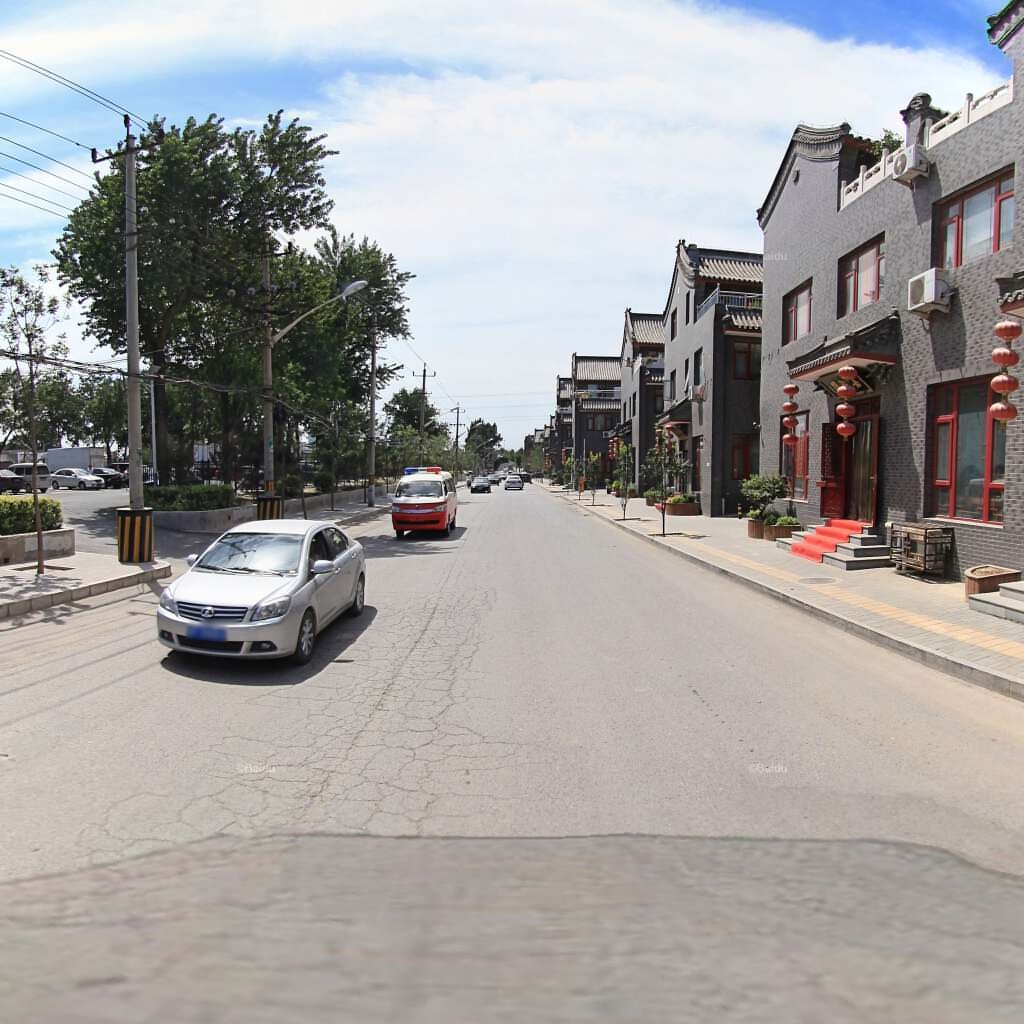
Region: Chaoyang
Road damage annotations: manhole cover, alligator crack